Question: All the textviews and seekbars that I dragged into the android screen in the Android ADK seem to be locked to the left side of the screen by default:

This is the xml file:
'''
<?xml version="1.0" encoding="utf-8"?>
<LinearLayout xmlns:android="http://schemas.android.com/apk/res/android"
android:layout_width="match_parent"
android:layout_height="match_parent"
android:orientation="vertical" >
<TextView
android:id="@+id/freqIndxTextView_id"
android:layout_width="wrap_content"
android:layout_height="wrap_content"
android:text="@string/freqIndxTextView_string" />
.
.
.
.
.
</LinearLayout>
'''
I am supposing the problem is that I have not understood how Linearlayout works. I can move the textviews and seekbars up and down, but their left side seem to be stuck to the left edge of the screen. How do I remove this feature? Is it possible to drag and drop controls on the IDE like we can do in Visual C++?
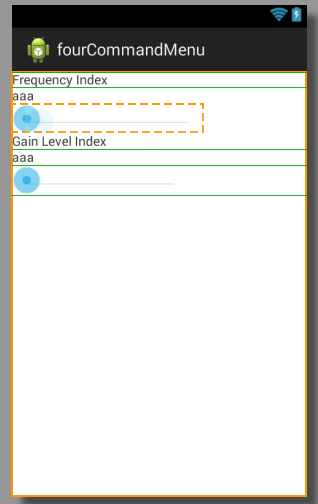
Answer: Try to use margin in the xml, like this:
'''
<?xml version="1.0" encoding="utf-8"?>
<LinearLayout xmlns:android="http://schemas.android.com/apk/res/android"
android:layout_width="match_parent"
android:layout_height="match_parent"
android:orientation="vertical" >
<TextView
android:id="@+id/freqIndxTextView_id"
android:layout_width="wrap_content"
android:layout_height="wrap_content"
android:layout_marginLeft="20dp"
android:text="@string/freqIndxTextView_string" />
</LinearLayout>
'''
Here is instruction for you. Hope it helps.:)
<URL>